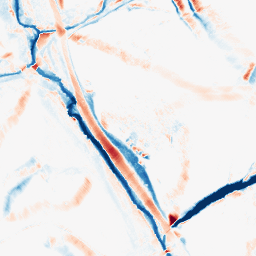
Category: morphological
Decomposition family: morphological_diamond
Decomposition parameters: operation: average
radius: 10
Upsampling method: quadratic
Upsampling parameters: scale: 4
Upsampling scale: 4